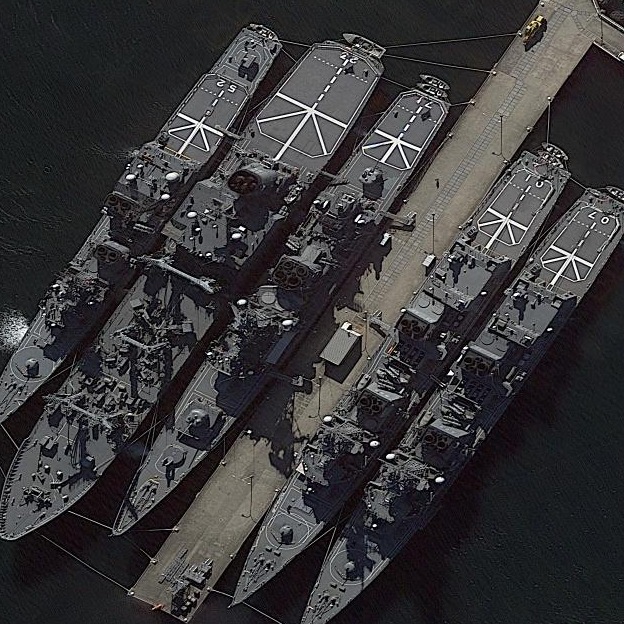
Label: cruiser